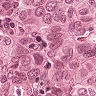
Metastatic tissue present: yes